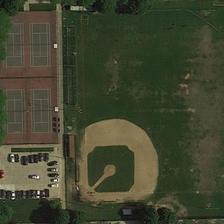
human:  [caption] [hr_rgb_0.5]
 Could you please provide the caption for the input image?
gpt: some green trees are around a baseball field and four tennis courts and a parking lot .

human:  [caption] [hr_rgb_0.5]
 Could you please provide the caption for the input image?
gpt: a baseball field is next to four tennis courts and a small parking lot .

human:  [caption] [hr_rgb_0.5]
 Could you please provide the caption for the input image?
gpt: a baseball field is next to four tennis courts and a small parking lot .

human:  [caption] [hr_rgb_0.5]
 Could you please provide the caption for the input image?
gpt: the tennis courts and a parking lot are situated beside the baseball field .

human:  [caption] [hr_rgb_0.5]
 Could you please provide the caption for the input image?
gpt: a baseball field is next to four tennis courts and a small parking lot .